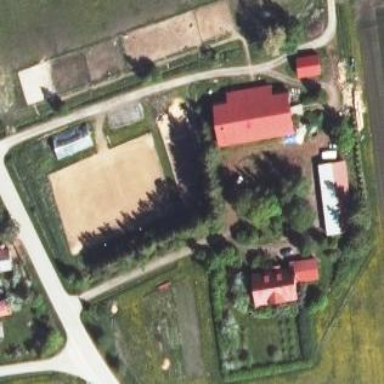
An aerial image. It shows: Farmyard area.